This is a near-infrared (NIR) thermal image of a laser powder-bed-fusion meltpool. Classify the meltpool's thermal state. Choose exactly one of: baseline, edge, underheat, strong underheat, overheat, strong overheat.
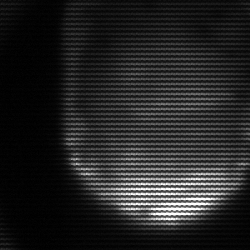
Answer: edge